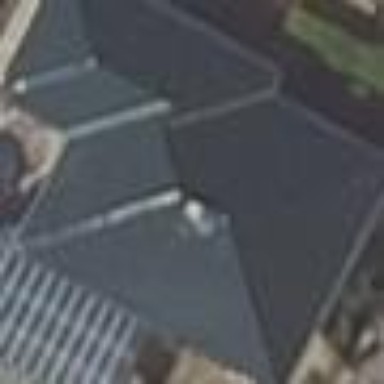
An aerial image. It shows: House with hipped roof.